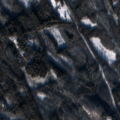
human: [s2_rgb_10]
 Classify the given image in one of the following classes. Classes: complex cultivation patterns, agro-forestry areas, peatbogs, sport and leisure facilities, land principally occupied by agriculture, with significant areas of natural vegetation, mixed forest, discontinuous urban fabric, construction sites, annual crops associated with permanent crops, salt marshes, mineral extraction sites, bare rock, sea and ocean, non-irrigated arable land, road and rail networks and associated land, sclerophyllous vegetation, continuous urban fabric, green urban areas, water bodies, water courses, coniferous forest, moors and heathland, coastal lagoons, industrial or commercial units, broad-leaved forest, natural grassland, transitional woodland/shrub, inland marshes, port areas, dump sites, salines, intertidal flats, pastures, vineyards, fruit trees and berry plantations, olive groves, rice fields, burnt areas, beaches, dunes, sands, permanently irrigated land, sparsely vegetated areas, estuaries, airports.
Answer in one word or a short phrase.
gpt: coniferous forest, mixed forest